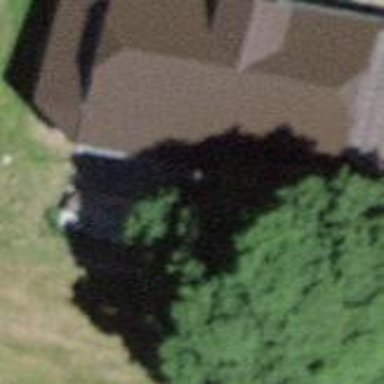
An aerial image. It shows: Barn.